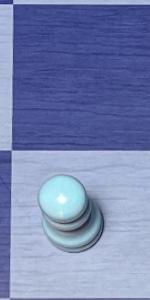
Label: Pawn_White